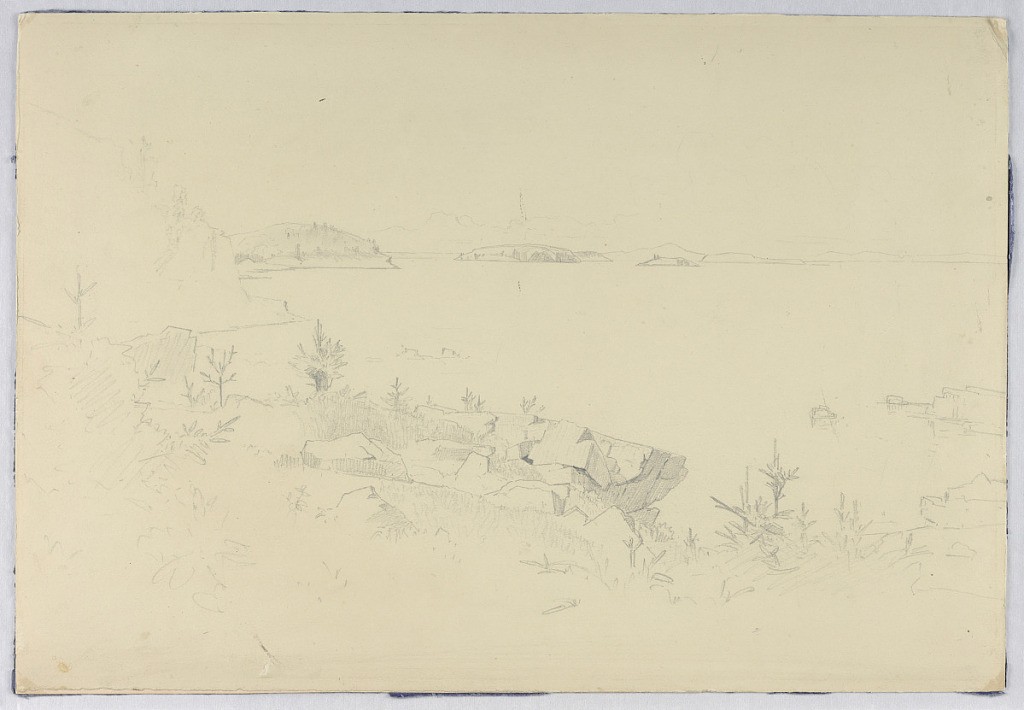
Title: Study of seascape. Porcupine Islands, Bar Harbor, ME
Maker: William Stanley Haseltine, American, 1835–1900
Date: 1859
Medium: Graphite on wove paper mounted on board
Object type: Drawing
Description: Sketch of a rocky coastline.